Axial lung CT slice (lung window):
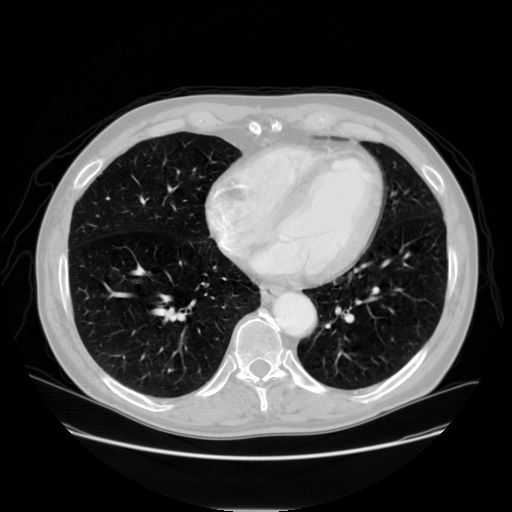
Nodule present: no